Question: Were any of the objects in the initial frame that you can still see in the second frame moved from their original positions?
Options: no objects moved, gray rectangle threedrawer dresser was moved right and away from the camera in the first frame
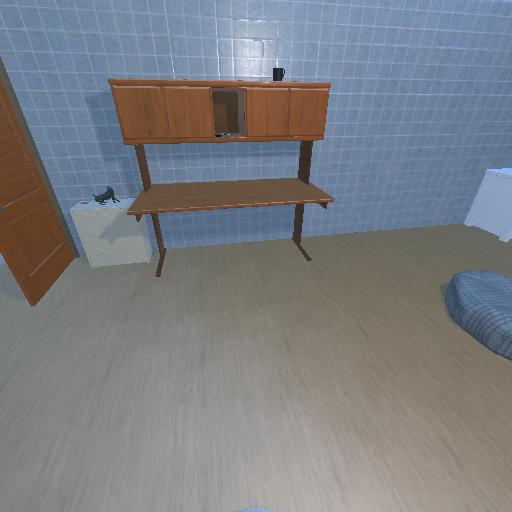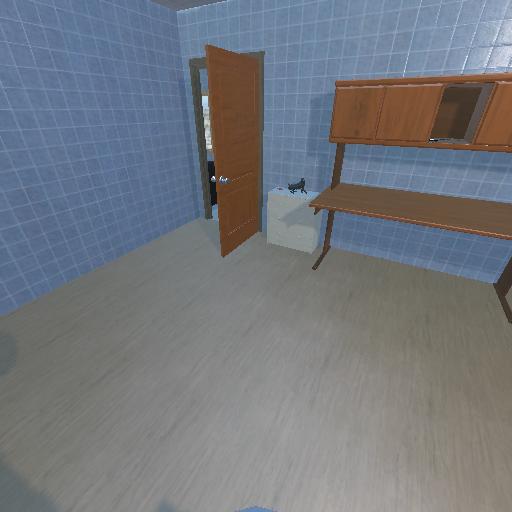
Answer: no objects moved